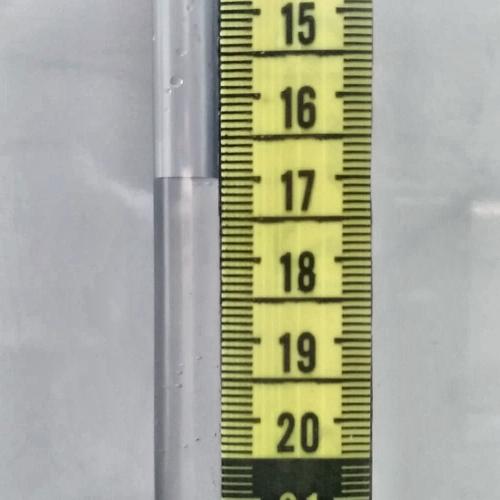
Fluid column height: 17.0 cm